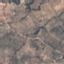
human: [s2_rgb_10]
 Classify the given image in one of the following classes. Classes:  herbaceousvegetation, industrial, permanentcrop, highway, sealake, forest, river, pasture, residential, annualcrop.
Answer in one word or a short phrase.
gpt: PermanentCrop